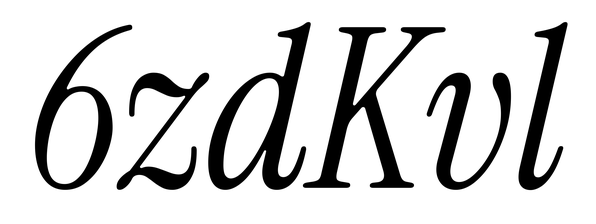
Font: InstrumentSerif-Italic